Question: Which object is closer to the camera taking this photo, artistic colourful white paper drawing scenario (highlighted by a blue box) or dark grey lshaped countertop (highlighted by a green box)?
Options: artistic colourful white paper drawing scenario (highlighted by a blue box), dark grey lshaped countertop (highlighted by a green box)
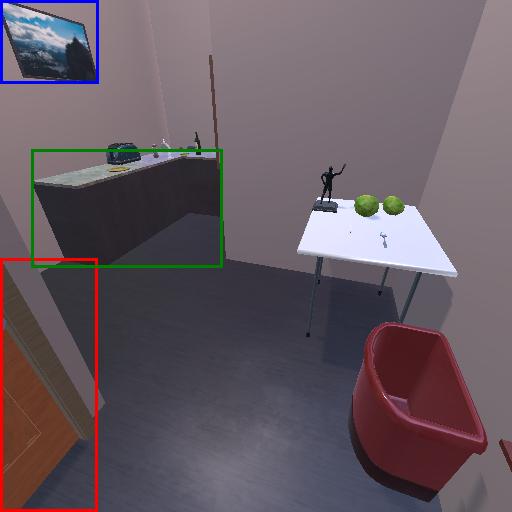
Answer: artistic colourful white paper drawing scenario (highlighted by a blue box)